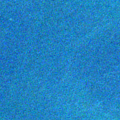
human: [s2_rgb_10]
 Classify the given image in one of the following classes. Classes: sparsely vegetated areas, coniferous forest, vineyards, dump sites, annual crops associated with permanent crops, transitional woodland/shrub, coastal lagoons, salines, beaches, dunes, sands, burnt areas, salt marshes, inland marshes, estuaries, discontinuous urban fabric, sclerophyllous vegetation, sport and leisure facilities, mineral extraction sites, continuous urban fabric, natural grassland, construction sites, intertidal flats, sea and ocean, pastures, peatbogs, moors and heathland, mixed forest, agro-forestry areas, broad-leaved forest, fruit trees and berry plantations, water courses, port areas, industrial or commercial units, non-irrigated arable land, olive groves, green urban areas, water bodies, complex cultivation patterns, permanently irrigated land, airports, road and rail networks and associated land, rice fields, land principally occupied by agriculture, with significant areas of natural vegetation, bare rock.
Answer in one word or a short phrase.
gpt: sea and ocean